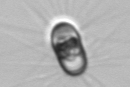
Label: Corethron_hystrix